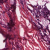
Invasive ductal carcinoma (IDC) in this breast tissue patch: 0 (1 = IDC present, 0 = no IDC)